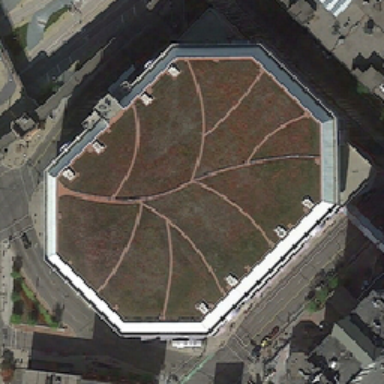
The octagonal memory center shows a large number of gray .